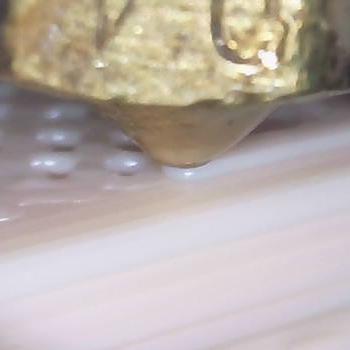
Flow rate: 224%